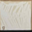
Piece: xx